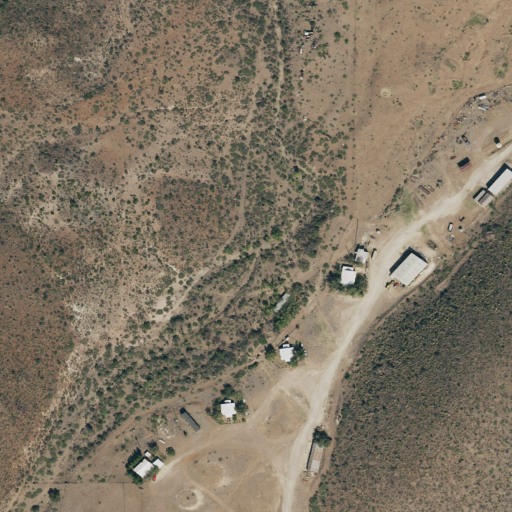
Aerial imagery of valley in Texas named Echo Canyon containing shrub, open development, and evergreen forest